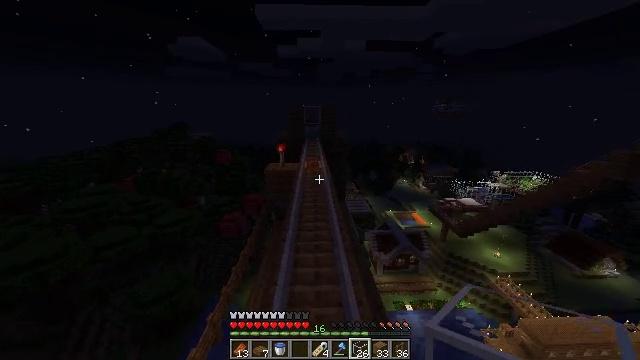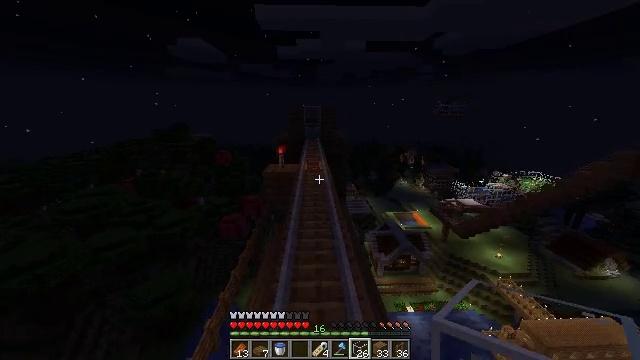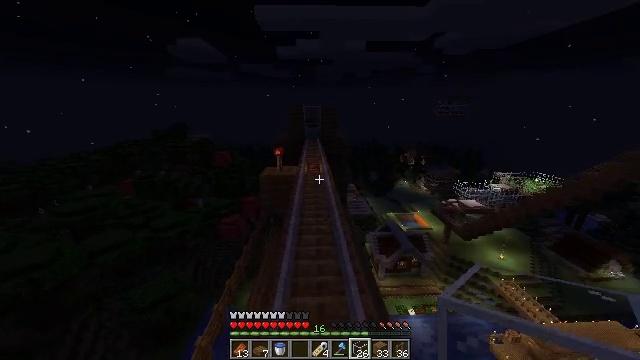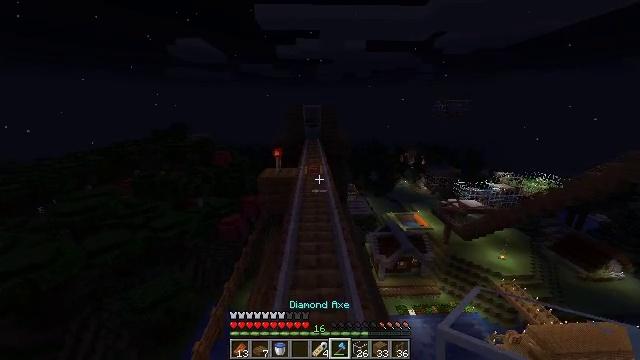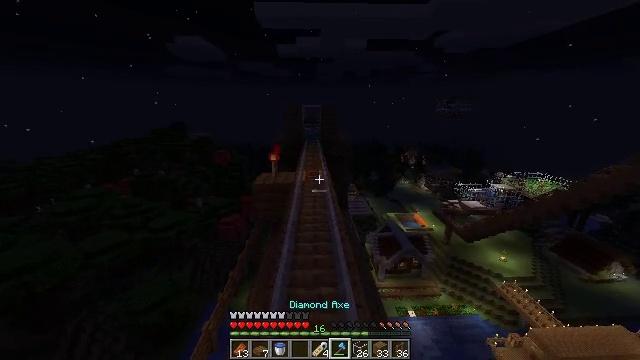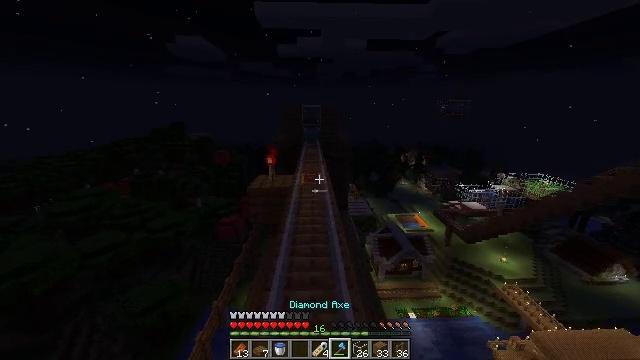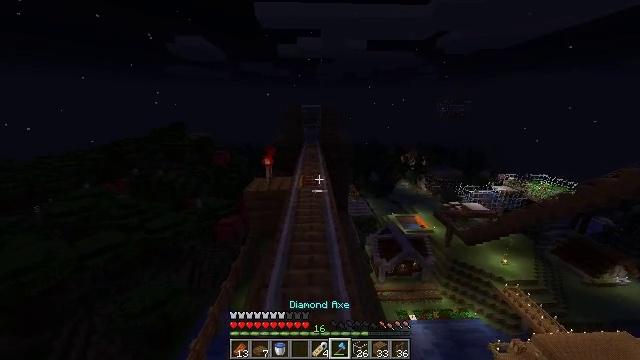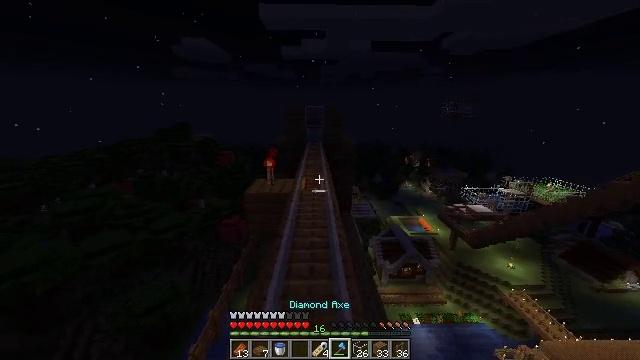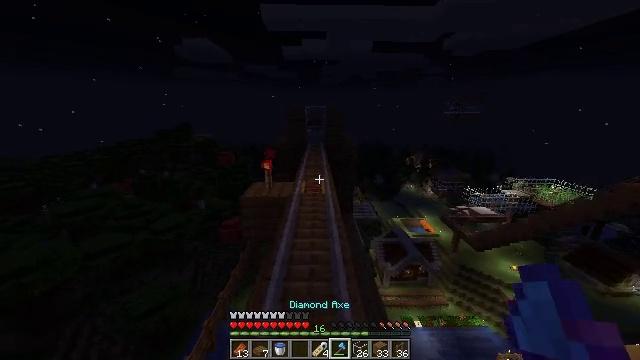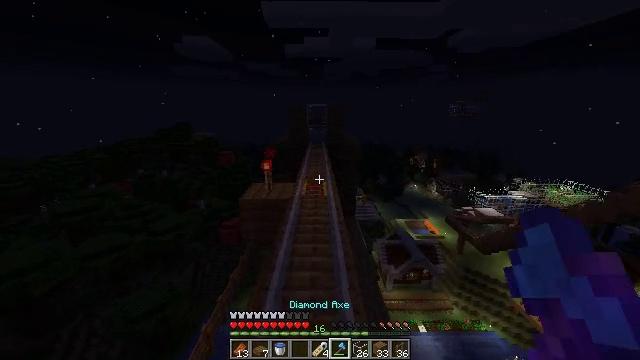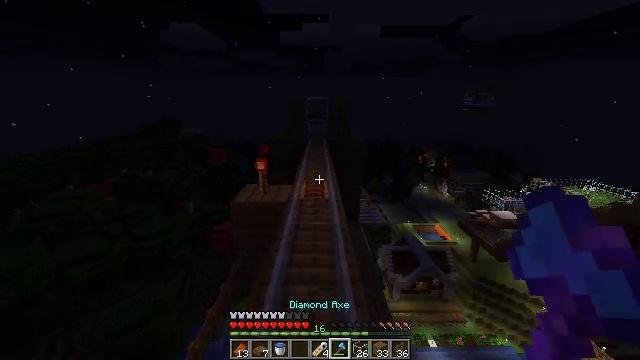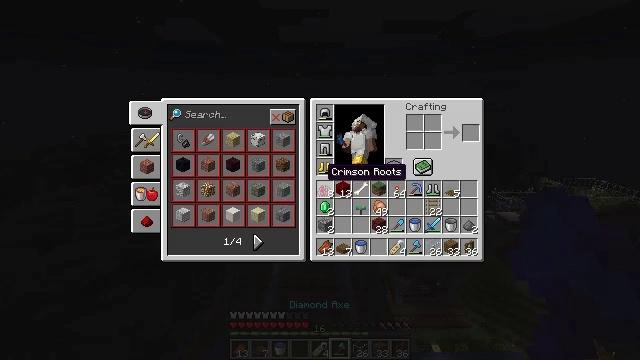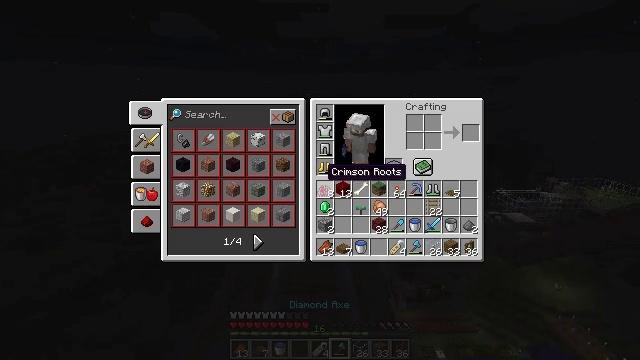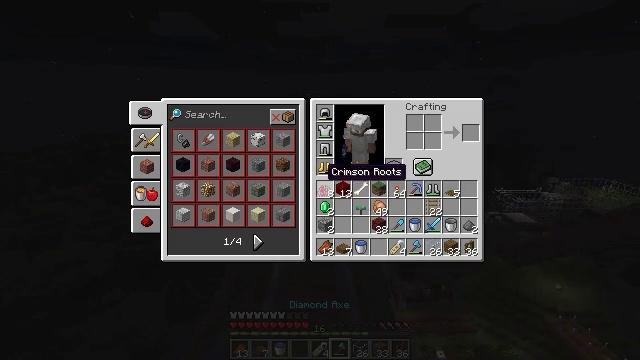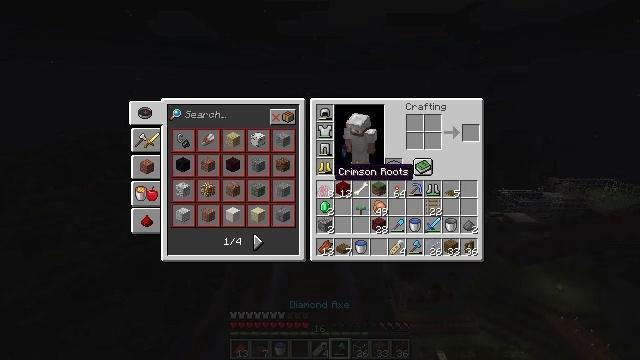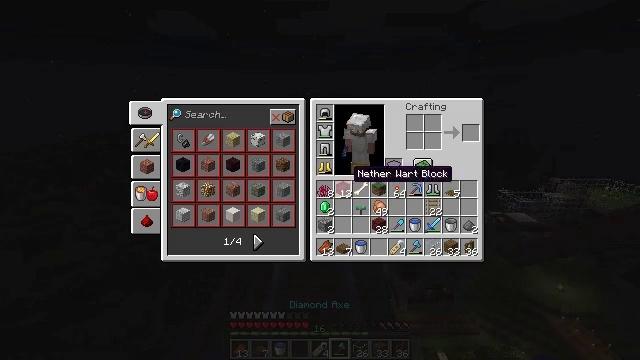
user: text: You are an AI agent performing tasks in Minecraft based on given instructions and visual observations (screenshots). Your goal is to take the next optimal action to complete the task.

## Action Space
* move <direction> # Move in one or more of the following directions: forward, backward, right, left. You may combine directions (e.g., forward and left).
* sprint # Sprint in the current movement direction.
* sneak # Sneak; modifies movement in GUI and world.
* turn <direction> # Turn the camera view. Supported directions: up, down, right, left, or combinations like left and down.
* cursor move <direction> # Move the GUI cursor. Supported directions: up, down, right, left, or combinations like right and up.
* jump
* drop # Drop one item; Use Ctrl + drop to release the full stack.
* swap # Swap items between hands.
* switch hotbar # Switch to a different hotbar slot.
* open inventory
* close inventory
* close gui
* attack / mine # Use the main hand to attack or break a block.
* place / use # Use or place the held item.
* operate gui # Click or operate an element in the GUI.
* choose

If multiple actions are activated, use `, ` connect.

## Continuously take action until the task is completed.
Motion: motion action
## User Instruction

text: Mine the glass to clear the view.
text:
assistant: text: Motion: move forward
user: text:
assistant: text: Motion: move forward
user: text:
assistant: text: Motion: move forward, sprint
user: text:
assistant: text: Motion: move forward, sprint
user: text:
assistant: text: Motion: move forward
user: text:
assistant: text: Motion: move forward
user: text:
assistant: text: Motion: move forward
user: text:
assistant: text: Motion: no_op
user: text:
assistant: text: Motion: no_op
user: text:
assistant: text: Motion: no_op
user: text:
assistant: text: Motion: open inventory
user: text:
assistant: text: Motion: open inventory
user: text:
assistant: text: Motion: open inventory
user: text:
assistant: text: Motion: cursor move right
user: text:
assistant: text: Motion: cursor move right
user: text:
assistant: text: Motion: cursor move right
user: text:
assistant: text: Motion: no_op
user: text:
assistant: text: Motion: no_op
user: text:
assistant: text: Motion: no_op
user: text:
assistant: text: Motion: no_op
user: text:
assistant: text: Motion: no_op
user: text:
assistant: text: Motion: no_op
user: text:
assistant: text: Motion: cursor move right
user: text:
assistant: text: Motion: cursor move right and down
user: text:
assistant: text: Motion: cursor move right
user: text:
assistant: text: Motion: no_op
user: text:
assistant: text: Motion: no_op
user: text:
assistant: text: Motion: no_op
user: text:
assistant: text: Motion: cursor move up
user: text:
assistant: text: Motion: no_op